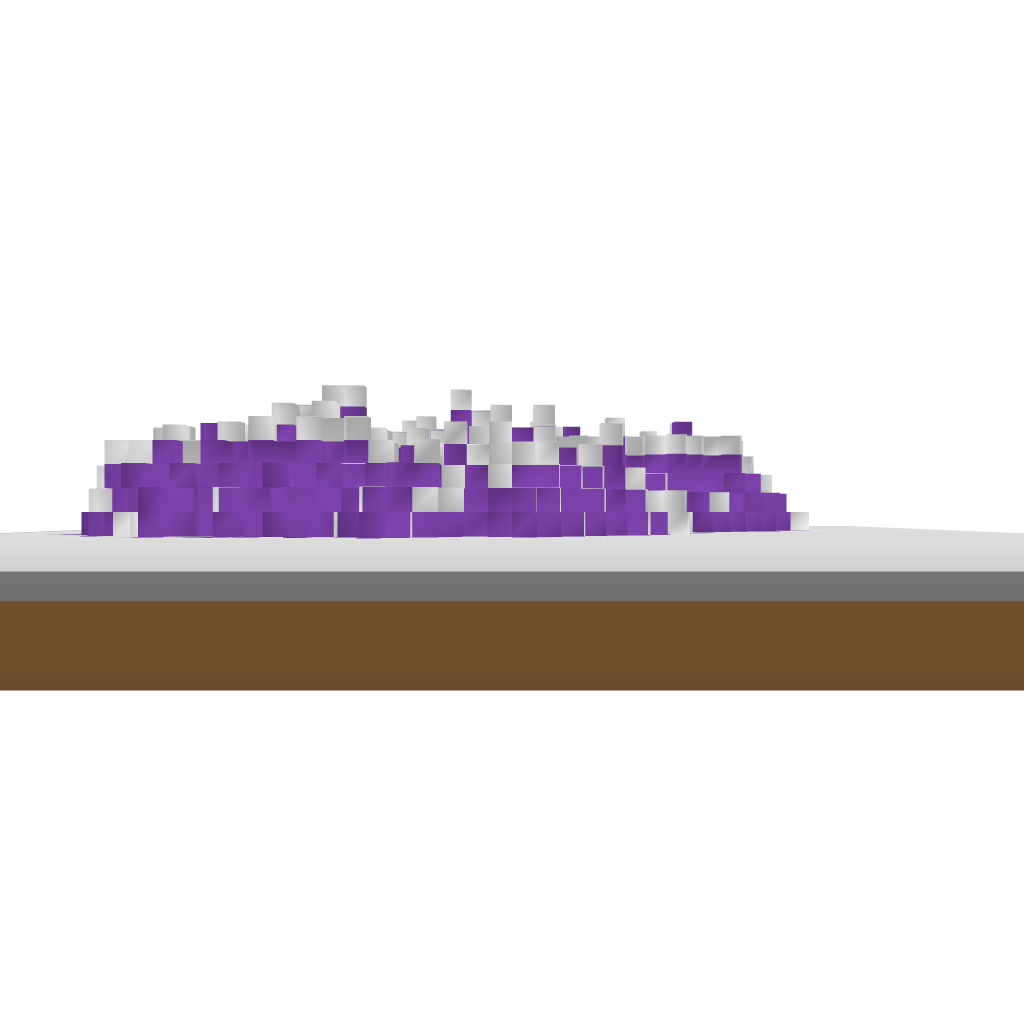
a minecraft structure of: Secret Room bad low quality